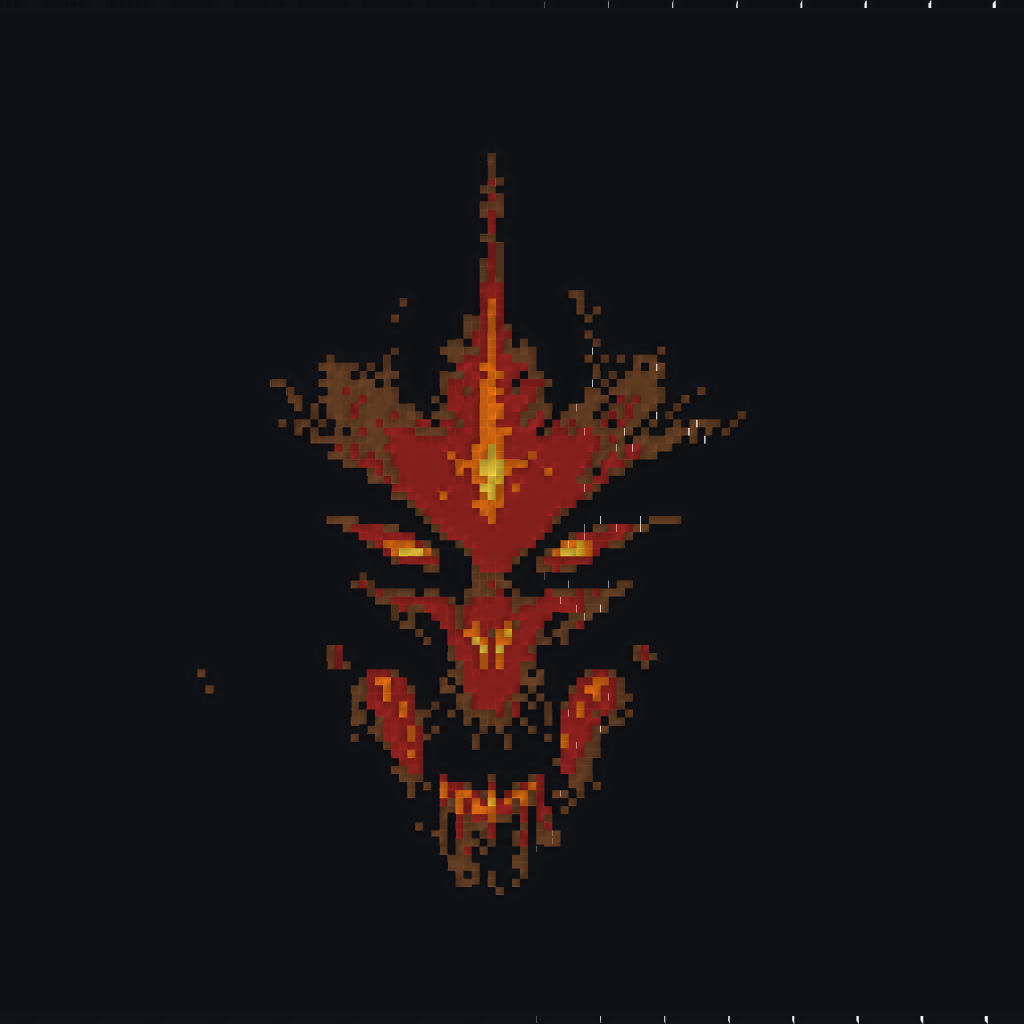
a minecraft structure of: Diablo ...